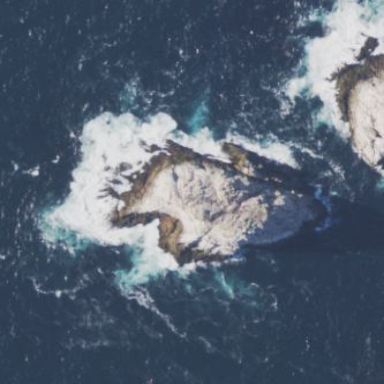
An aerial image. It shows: Islet located along the natural coastline.